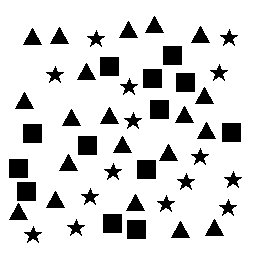
Squares: 13
Triangles: 20
Stars: 15
Total shapes: 48